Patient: sex M, age 36
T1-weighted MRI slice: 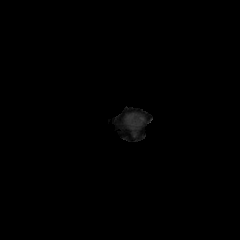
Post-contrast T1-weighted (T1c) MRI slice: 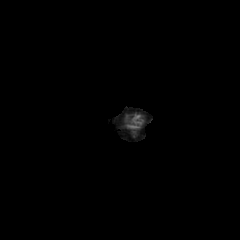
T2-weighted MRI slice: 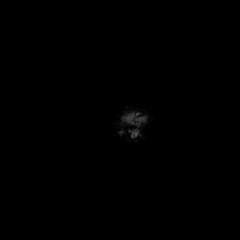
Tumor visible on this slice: no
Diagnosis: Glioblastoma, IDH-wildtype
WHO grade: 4